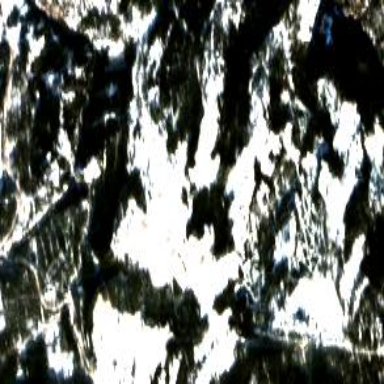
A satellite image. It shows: Area designated for winter sports.